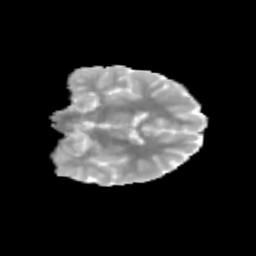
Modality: MD
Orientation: coronal
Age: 11
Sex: female
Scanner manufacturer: siemens
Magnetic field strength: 3 T
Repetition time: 3.8 s
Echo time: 0.07 s